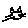
Label: cat